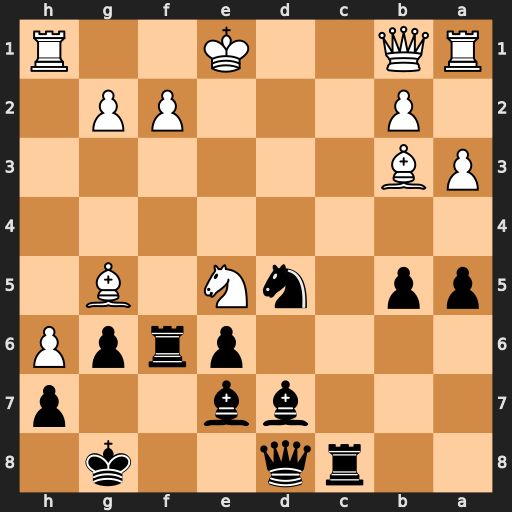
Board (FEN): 2rq2k1/3bb2p/4prpP/pp1nN1B1/8/PB6/1P3PP1/RQ2K2R
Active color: b
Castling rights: KQ
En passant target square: -
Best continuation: Rf5 Qe4 Bxg5